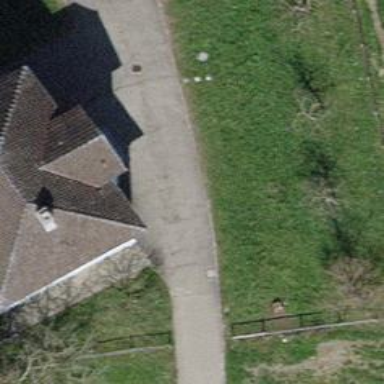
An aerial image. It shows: Driveway.